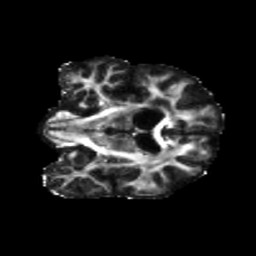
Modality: FA
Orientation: coronal
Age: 60
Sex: female
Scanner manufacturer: siemens
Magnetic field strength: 3 T
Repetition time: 5.47 s
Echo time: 0.0854 s